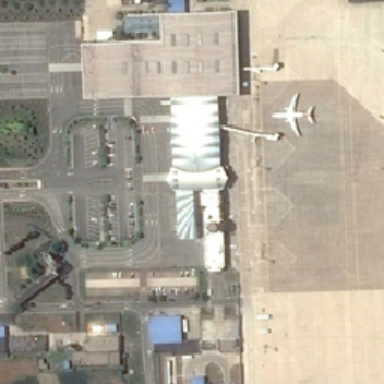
An airport with one planes .